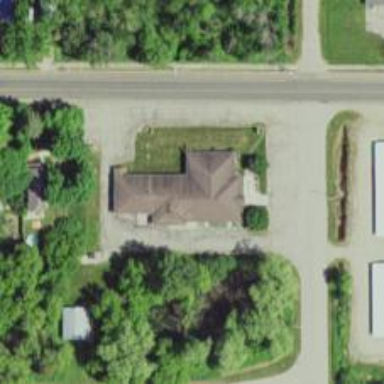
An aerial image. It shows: Healthcare clinic.